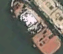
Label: Towing_vessel